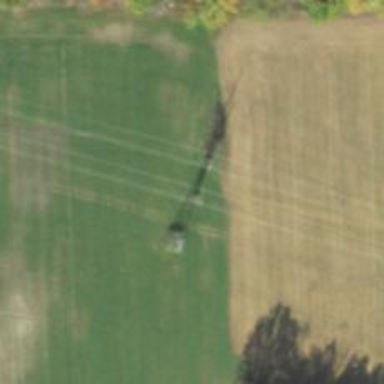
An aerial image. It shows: Power tower.